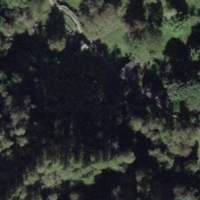
EUNIS habitat code: 24
Species observed at this site:
Salvia glutinosa